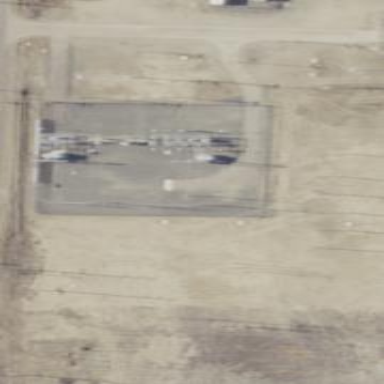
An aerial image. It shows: Power substation.